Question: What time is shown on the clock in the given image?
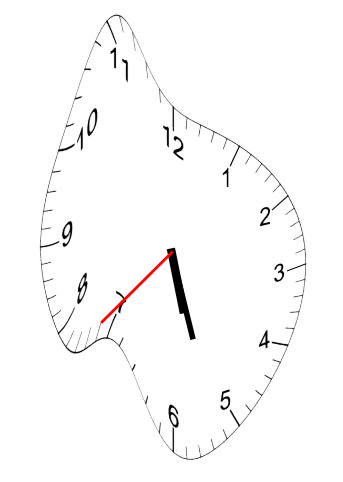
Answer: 05:26:37